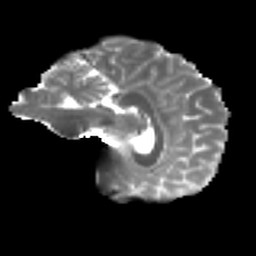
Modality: T2w
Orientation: sagittal
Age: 25
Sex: female
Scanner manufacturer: ge
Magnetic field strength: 3 T
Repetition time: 7.8 s
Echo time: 0.0606 s